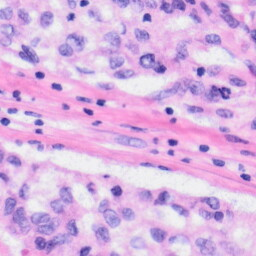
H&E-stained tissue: Liver